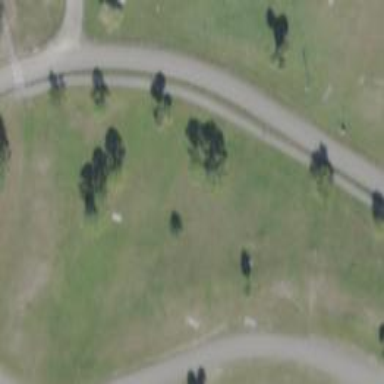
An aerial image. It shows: Disc golf hole.